Question: I have a Windows 7 machine with XAMPP(Apache 2.4.4 - Win32 PHP 5.4.16) and PHPStorm 6.0.3 For the life of me I cannot get XDebug working on this machine!! I look at my PHPInfo page:

This tells me that I need to download XDebug "PHP 5.4 VC9 TS (64 bit)" I download and copy to produce: 'C:\xampp\php\ext\php_xdebug-2.2.3-5.4-vc9-x86_64.dll' My PHP.ini has:
'''
[XDebug]
zend_extension_ts = "C:\xampp\php\ext\php_xdebug-2.2.3-5.4-vc9-x86_64.dll"
xdebug.profiler_append = 0
xdebug.profiler_enable = 1
xdebug.profiler_enable_trigger = 0
xdebug.profiler_output_dir = "C:\xampp\tmp"
xdebug.profiler_output_name = "cachegrind.out.%t-%s"
xdebug.remote_enable = 0
xdebug.remote_handler = "dbgp"
xdebug.remote_host = "127.0.0.1"
xdebug.remote_port = 9000
xdebug.trace_output_dir = "C:\xampp\tmp"
'''
I re-start XAMPP but the PHPInfo page still does not have XDebug in it?
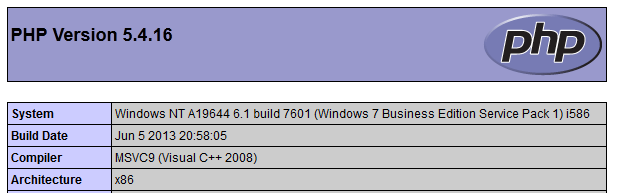
Answer: Answering my own question is not what I wanted to do but here we go. I figured out that I was using XAMPP in 32bit mode - I added echo PHP_INT_SIZE; to the top of my phpinfo.php page and it returned 4 (32 bit) I downloaded "PHP 5.4 VC9 TS (32 bit)" but made my PHP.ini read:
zend_extension = "C:\xampp\php\ext\php_xdebug-2.2.3-5.4-vc9.dll" - removing the _ts from zend_extension_ts